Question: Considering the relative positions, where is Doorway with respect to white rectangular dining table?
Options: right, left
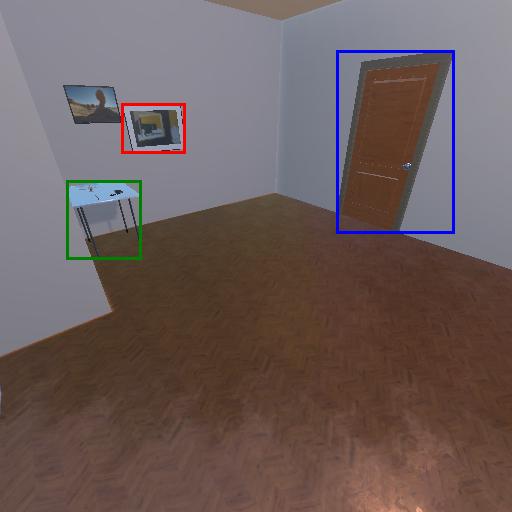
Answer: right